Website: home-depot
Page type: payment
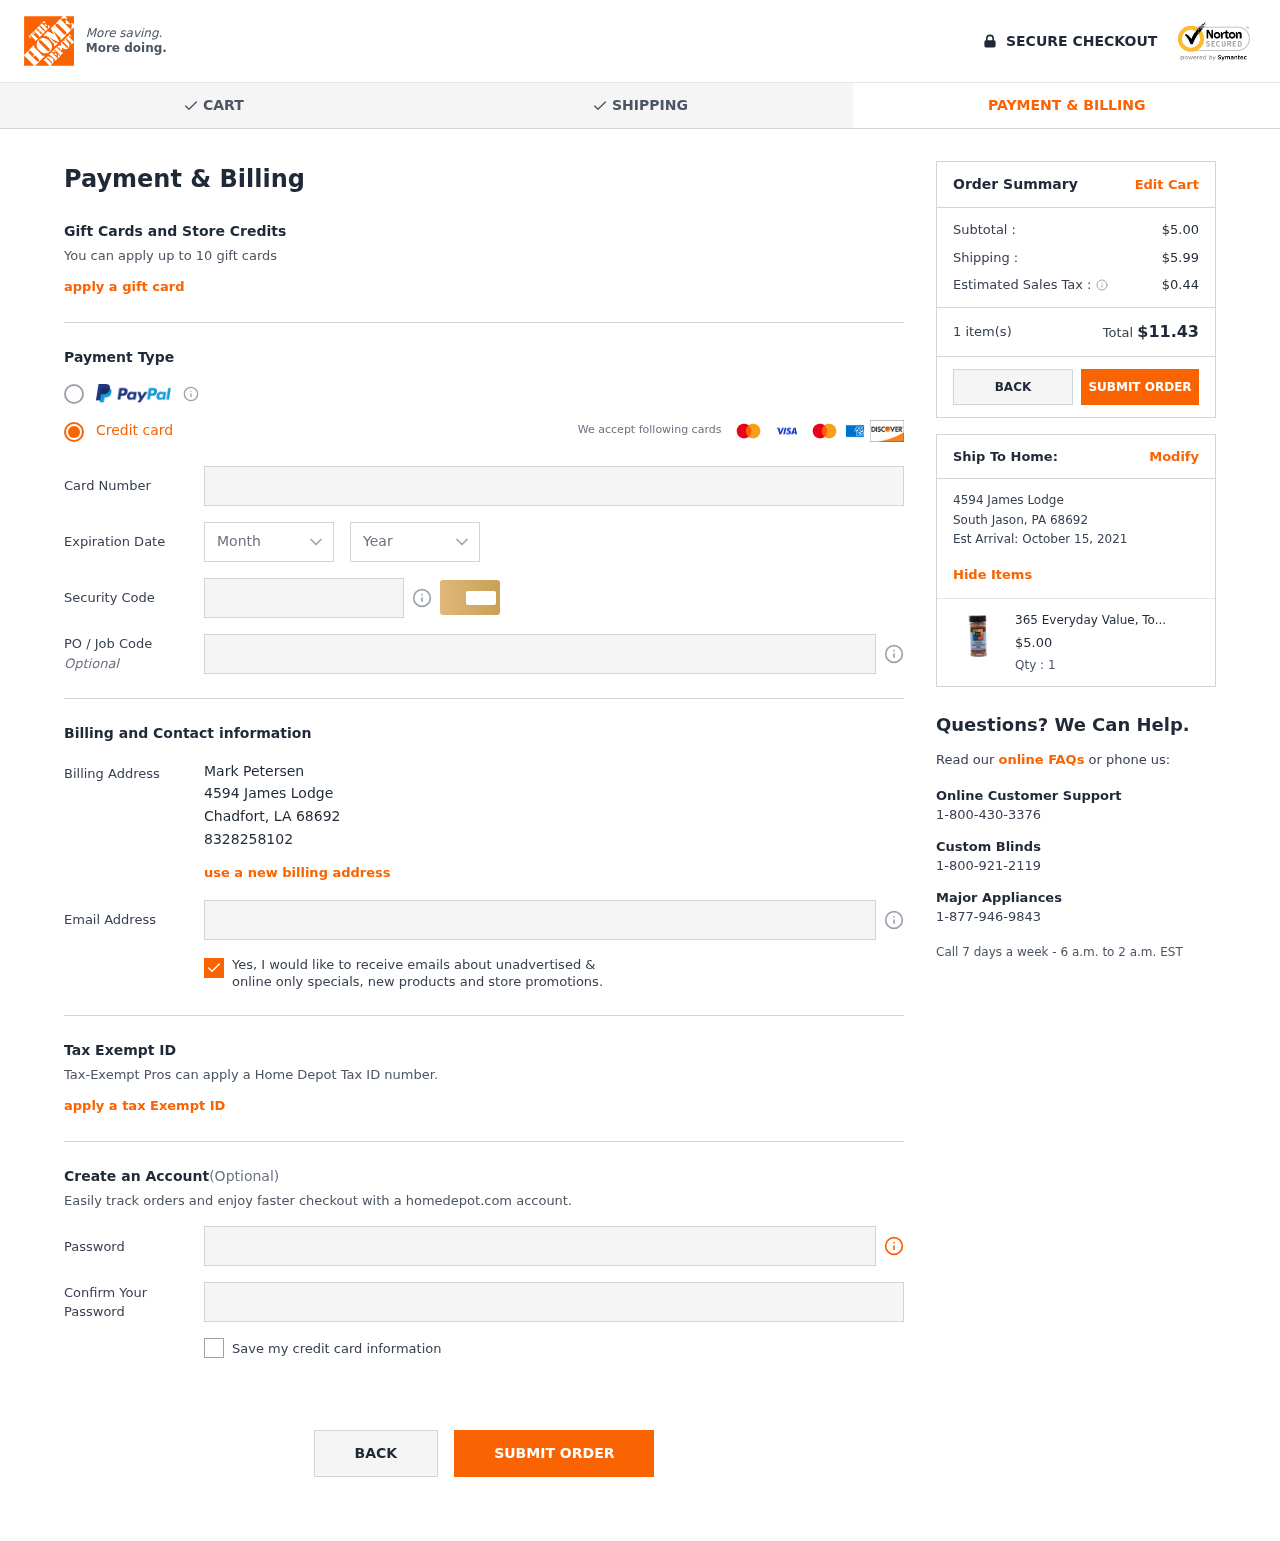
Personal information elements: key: PII_CARD_CVV
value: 864
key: PII_CARD_EXPIRY_MONTH
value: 05
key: PII_CARD_EXPIRY_YEAR
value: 27
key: PII_CARD_NUMBER
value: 2286 7568 8722 6817
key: PII_CITY
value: Chadfort
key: PII_CITY2
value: South Jason
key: PII_EMAIL
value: mpetersen@yahoo.com
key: PII_FULLNAME
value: Mark Petersen
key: PII_PHONE
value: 8328258102
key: PII_POSTCODE
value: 68692
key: PII_POSTCODE2
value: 68692
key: PII_STATE_ABBR
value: LA
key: PII_STATE_ABBR2
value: PA
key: PII_STREET
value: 4594 James Lodge
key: PII_STREET2
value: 4594 James Lodge
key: PII_POSTCODE_FULL
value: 68692
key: PII_POSTCODE_NUMERIC
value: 68692
Product elements: key: PRODUCT1_NAME
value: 365 Everyday Value, Toronto Steak and Chicken Rub, 5 Ounce
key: PRODUCT1_PRICE
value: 5
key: PRODUCT1_QUANTITY
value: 1
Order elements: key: ORDER_SUBTOTAL
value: $5.00
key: ORDER_SHIPPING_COST
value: $5.99
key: ORDER_TAX
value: $0.44
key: ORDER_NUM_ITEMS
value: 1 item(s)
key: ORDER_TOTAL
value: $11.43
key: ORDER_DELIVERY_DATE
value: October 15, 2021